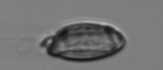
Label: Katodinium_or_Torodinium